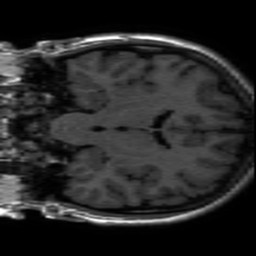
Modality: inplaneT1
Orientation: coronal
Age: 21
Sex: female
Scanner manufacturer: ge
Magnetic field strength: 3 T
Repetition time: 2.297 s
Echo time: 0.02273 s